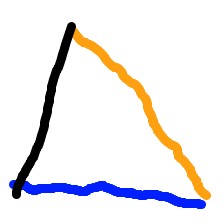
Shape: triangle